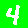
Digit: 4